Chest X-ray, PA view. Patient: 50 years old, sex F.
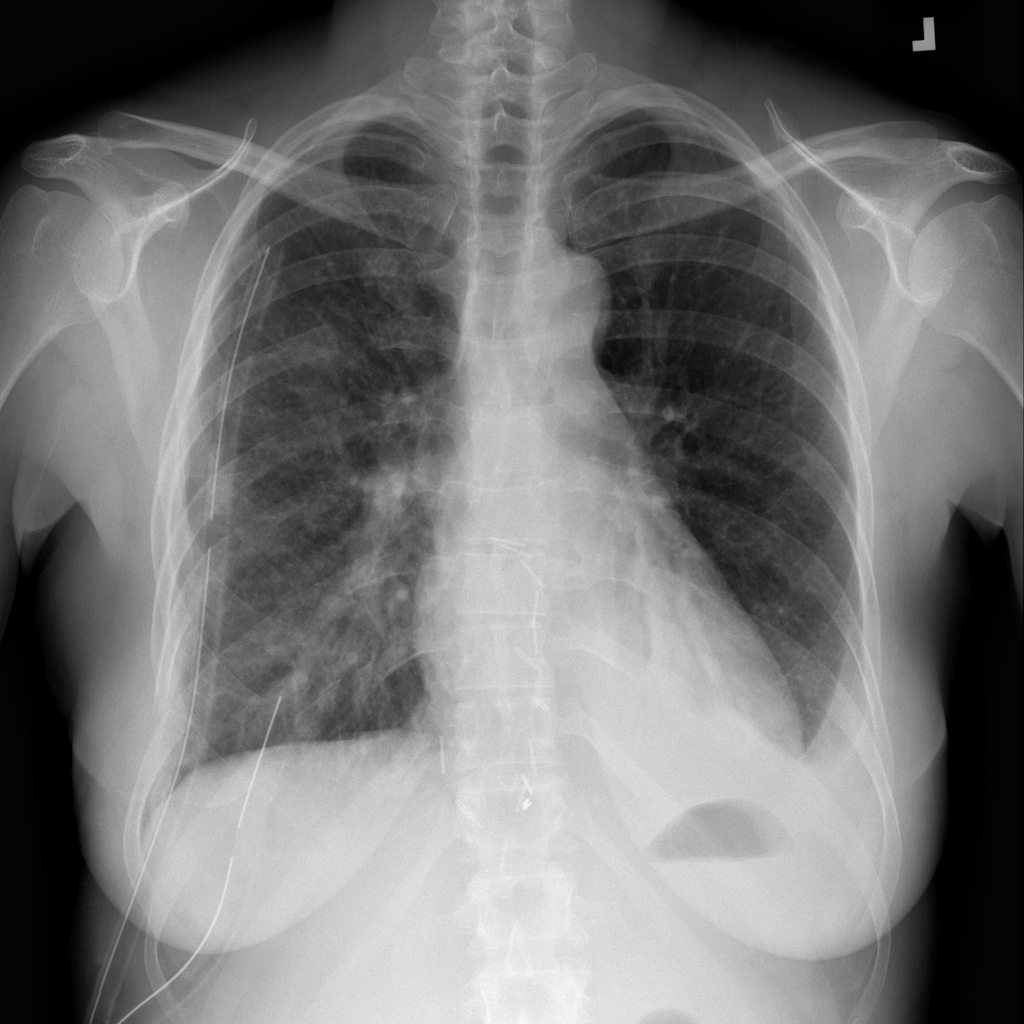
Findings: No Finding